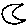
Label: moon